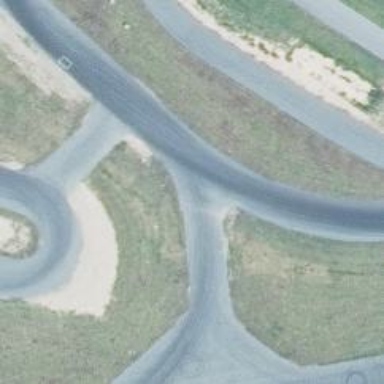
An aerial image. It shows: Raceway for motor sports.